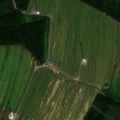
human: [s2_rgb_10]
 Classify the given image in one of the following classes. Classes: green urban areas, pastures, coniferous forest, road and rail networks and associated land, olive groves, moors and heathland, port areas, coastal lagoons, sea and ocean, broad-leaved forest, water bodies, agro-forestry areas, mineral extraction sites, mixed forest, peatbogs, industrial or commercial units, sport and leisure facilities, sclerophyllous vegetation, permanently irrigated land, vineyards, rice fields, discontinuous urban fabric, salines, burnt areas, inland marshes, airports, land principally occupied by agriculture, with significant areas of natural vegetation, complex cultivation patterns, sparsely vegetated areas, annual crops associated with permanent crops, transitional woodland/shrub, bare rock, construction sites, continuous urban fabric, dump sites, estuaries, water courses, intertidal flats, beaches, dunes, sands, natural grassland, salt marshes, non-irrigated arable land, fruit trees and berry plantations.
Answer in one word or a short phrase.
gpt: non-irrigated arable land, coniferous forest, mixed forest, transitional woodland/shrub